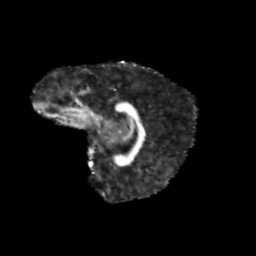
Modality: FA
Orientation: sagittal
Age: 12
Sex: female
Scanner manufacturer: siemens
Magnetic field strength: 3 T
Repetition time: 3.8 s
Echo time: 0.07 s